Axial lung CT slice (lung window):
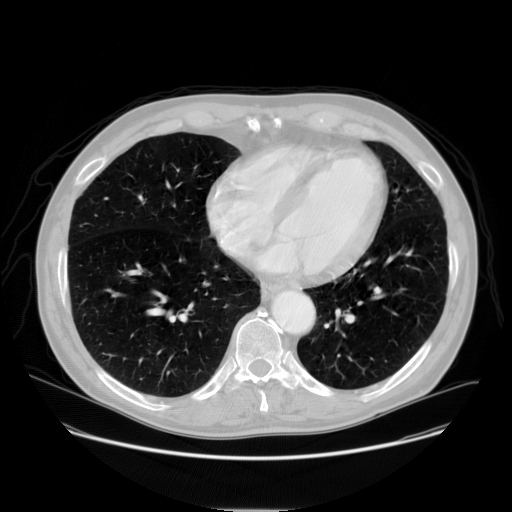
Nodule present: no